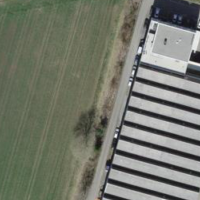
EUNIS habitat code: 55
Species observed at this site:
Echium vulgare